Question: I have looked at many very similar questions and cannot figure it out so:
I have a string like this:
'''
{121{12}12{211}2}
'''
I want to read the string into a tree like this:

I am confused as how to tell python to add a whole list as a child node?
I would also like to know how to change the current node to the parent of the old current node?
Here is my code so far:
'''
class Node:
def __init__(self,val):
self.value = val
self.children = []
#init Node class so we can pass in values as nodes and set children to empty list
def add_child(self, obj):
self.children.append(obj)
s=[]
for i in filedata:
if i == leftbrace:
n = Node(i)
#create new child of current node
s = []
#reset list s to blank
if i == rightbrace:
n.add_child(s)
#add list s to current node
#make parent of current node the new current node
else:
s.append(i)
#add i to list s
for c in n.children:
print (c.data)
'''
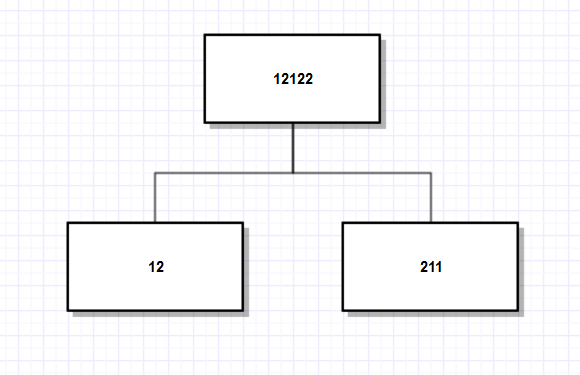
Answer: To make something like this work, it is easiest if you use recursion. Here is one way that this can be done.
'''
class Node:
def __init__(self, stream):
val = []
children = []
while True:
try:
# get the next character from the stream
ch = next(stream)
# if this is an open brace, then recurse to a child
if ch == '{':
children.append(Node(stream))
# if this is a close brace, we are done on this level
elif ch == '}':
break
# otherwise add this character to our value
else:
val.append(ch)
# stream is empty, we are done
except StopIteration:
break
self.value = ''.join(val)
self.children = children
@classmethod
def from_string(cls, string):
stream = iter(string)
tree_top = Node(stream)
# assert that the string started with '{' and was one top node
assert len(tree_top.children) == 1 and tree_top.value == ''
return tree_top.children[0]
def __str__(self):
return self.value
def __repr__(self):
return "Node('%s', <%d children>)" % (
self.value, len(self.children))
def tree_string(self, level=0):
yield '-' + " " * level + str(self)
for child in self.children:
for child_string in child.tree_string(level+1):
yield child_string
tree = '{121{12}12{211}2}'
for line in Node.from_string(tree).tree_string():
print(line)
'''
'''
-121122
- 12
- 211
'''